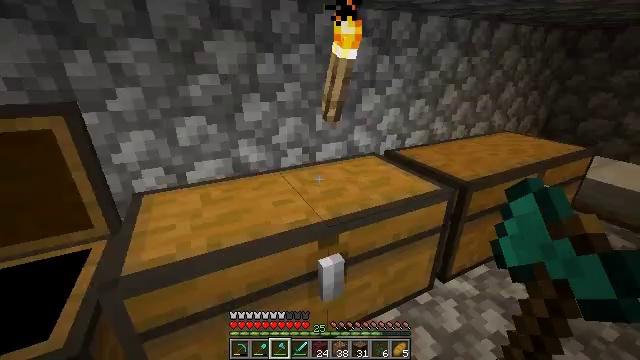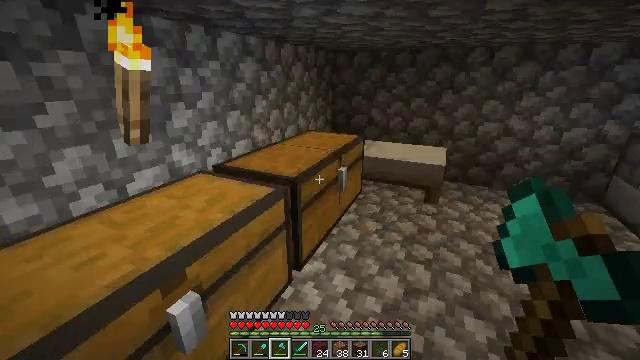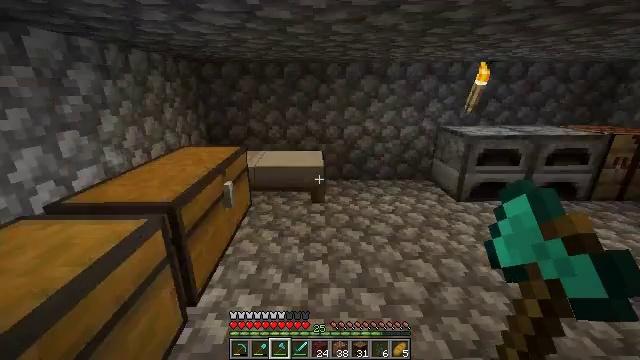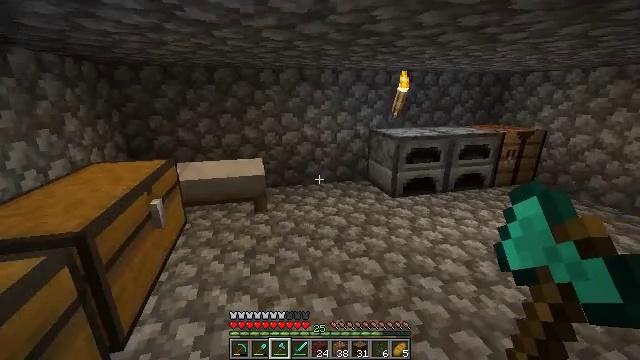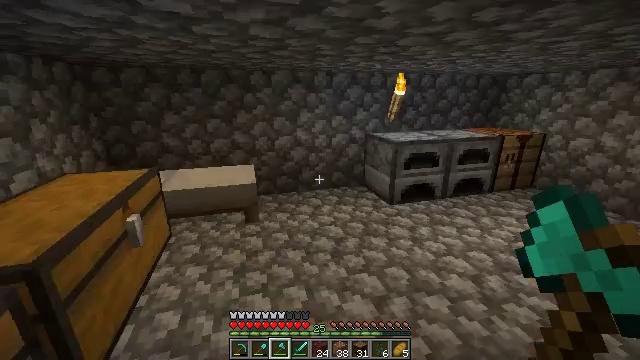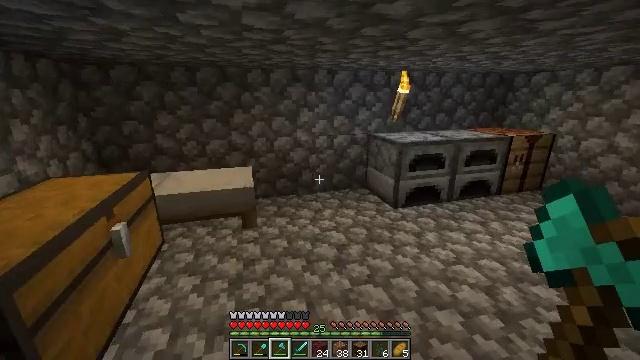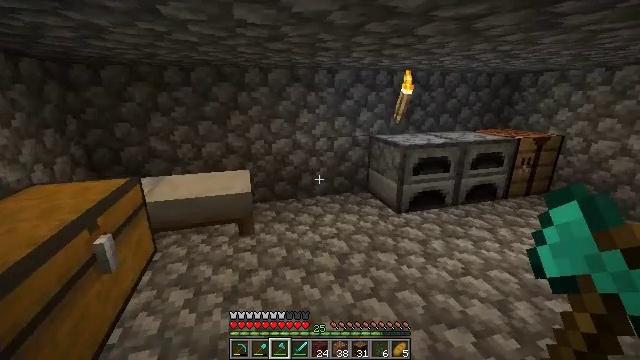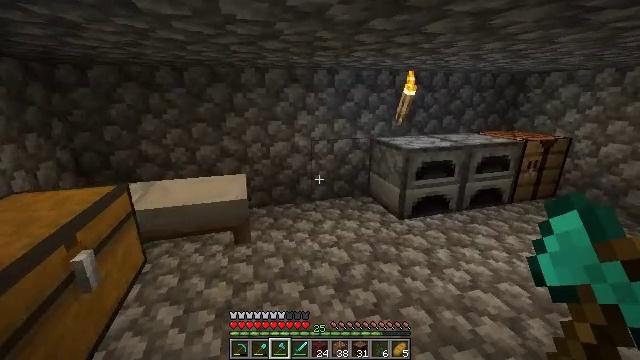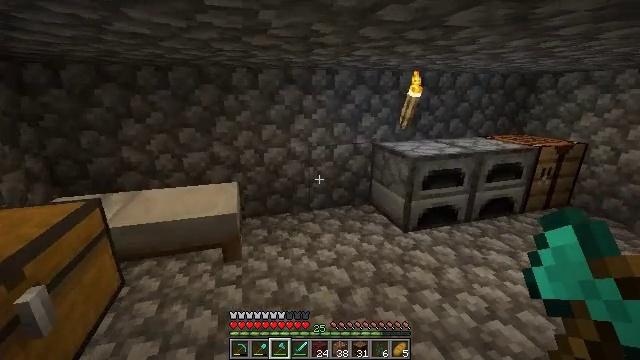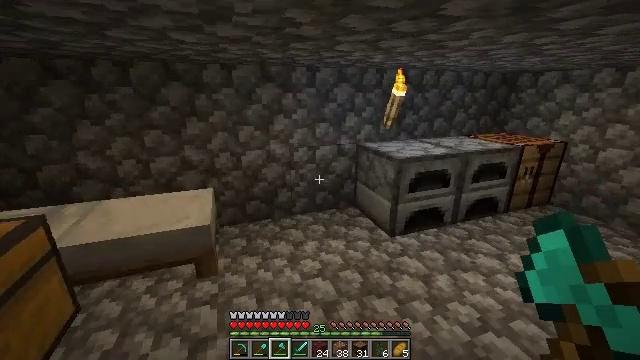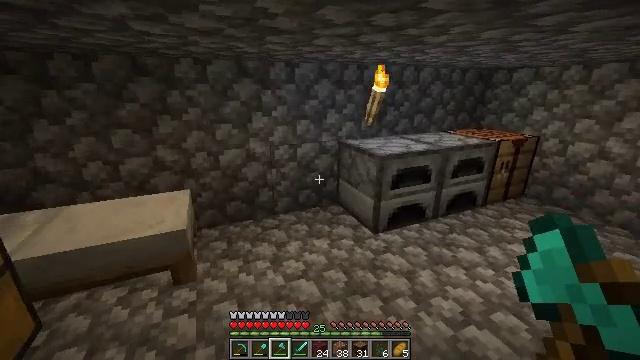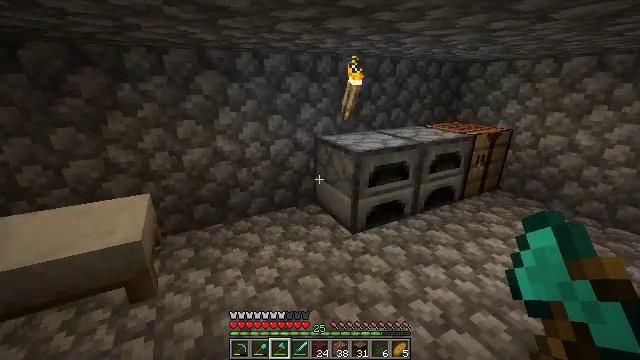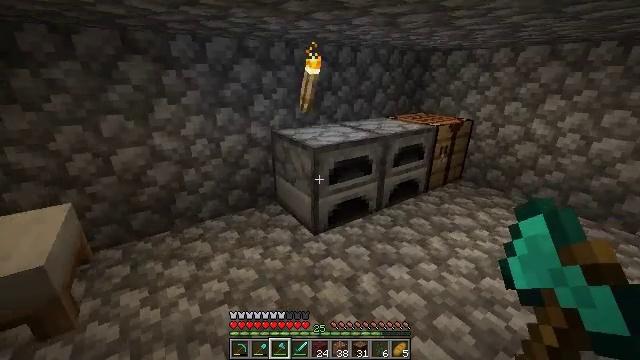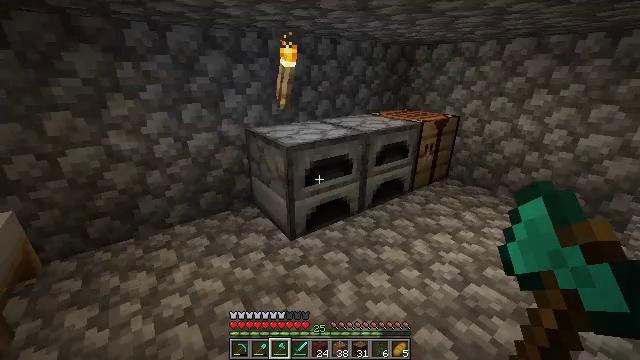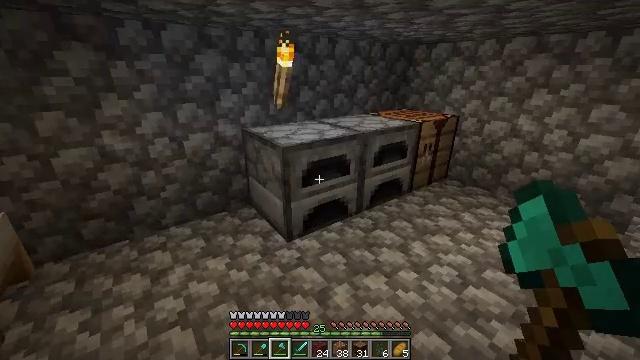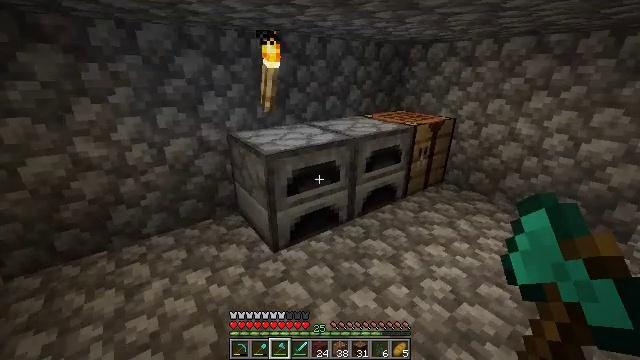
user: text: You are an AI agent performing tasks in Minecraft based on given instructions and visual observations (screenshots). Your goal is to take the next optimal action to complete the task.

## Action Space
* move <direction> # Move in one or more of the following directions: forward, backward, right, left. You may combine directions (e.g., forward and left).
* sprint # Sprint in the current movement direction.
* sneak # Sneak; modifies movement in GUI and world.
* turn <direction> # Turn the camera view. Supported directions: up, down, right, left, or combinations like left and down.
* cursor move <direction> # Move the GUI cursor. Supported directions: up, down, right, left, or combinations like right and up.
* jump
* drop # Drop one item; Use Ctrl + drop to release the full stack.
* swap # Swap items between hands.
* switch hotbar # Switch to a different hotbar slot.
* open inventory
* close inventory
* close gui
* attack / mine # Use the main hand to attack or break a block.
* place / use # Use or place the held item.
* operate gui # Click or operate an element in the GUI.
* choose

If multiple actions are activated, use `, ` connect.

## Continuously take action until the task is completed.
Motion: motion action
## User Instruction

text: Open the crafting table to create a netherite ingot.
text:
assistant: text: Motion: turn right and up
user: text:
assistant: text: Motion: turn right and up
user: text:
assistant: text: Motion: move forward, turn right and up
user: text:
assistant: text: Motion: move forward, turn right
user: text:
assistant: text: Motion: move forward
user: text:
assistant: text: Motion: move forward
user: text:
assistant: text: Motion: move forward
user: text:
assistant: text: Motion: move forward
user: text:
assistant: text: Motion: move forward, turn right
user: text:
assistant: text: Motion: move forward and move right, turn right
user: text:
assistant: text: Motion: move forward and move right, turn right and down
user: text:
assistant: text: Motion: move forward and move right, turn right and down
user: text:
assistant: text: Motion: move forward and move right, turn right
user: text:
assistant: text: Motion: move forward and move right
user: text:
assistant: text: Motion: move forward and move right
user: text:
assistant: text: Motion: move forward and move right
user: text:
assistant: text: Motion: move forward and move right
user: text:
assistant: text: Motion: move forward and move right
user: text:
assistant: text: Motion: move forward and move right, turn left
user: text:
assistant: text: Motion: move forward and move right, turn left
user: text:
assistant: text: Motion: move forward and move right, turn left
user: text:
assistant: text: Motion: move forward, turn left, use / place
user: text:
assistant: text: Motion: move forward, turn left, use / place
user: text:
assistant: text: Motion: use / place
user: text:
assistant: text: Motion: no_op
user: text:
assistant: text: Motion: no_op
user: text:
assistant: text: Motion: open gui
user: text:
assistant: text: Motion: no_op
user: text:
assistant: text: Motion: no_op
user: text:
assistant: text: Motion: no_op